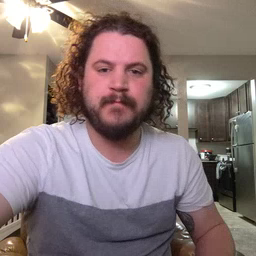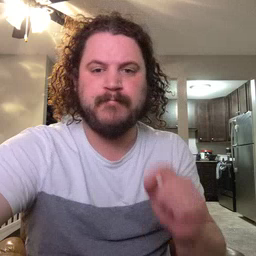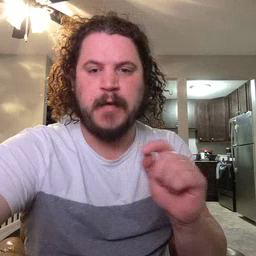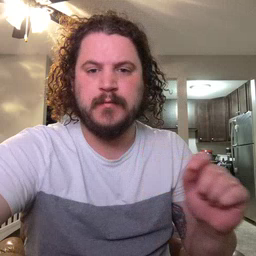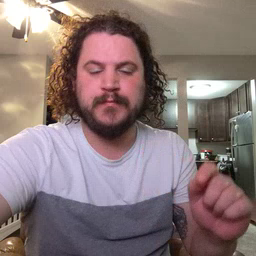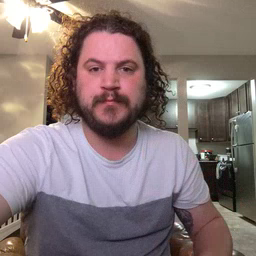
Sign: pen